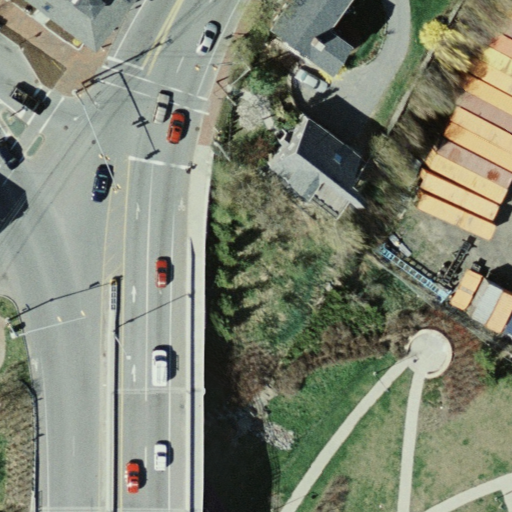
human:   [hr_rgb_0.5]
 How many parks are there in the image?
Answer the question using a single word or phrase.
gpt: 1

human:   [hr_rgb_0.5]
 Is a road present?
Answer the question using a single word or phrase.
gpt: yes

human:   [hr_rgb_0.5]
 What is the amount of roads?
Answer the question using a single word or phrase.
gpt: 13

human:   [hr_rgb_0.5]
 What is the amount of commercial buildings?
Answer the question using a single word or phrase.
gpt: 0

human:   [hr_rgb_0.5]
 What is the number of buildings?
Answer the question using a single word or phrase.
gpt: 0

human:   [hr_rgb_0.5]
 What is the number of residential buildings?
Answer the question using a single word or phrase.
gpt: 0

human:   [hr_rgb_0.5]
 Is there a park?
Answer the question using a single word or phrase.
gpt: yes

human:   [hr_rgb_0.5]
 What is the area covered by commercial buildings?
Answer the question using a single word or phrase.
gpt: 0m2

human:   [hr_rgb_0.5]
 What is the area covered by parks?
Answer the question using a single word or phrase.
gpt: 2578m2

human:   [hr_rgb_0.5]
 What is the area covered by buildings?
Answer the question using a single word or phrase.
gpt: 0m2

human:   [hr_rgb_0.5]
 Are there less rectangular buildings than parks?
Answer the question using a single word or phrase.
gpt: yes

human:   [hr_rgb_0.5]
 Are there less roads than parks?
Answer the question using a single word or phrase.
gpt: no

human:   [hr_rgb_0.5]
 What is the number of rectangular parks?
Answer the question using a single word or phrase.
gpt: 1

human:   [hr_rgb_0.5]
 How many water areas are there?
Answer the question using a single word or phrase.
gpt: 0

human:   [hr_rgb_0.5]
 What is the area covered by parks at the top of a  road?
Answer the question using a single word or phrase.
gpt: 0m2

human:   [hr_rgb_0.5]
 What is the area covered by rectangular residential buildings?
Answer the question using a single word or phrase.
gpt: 0m2

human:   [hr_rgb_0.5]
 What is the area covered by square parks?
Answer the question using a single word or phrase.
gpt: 0m2

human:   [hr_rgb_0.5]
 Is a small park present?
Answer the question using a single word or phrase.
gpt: no

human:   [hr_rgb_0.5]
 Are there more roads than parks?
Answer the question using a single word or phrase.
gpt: yes

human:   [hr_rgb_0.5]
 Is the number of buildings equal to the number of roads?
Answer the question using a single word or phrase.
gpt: no

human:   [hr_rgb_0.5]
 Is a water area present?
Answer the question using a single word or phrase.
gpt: no

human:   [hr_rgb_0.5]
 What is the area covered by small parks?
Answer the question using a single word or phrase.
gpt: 0m2

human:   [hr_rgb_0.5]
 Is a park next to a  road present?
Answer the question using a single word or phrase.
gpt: yes

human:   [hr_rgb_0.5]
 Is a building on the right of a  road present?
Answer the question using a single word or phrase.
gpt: no

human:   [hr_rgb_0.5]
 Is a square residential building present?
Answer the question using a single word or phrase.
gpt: no

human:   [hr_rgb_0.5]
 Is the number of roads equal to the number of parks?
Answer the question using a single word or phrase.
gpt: no

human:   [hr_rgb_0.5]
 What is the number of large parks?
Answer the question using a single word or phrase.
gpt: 1

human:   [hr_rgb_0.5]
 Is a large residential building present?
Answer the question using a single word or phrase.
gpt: no

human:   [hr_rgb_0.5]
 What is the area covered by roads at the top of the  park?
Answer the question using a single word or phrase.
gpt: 0m2

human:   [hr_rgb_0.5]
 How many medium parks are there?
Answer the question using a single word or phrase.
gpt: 0

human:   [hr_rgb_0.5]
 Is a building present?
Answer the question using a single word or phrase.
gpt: no

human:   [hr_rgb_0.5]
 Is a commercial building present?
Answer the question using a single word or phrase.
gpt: no

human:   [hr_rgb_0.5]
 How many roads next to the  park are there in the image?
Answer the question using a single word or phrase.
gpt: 13

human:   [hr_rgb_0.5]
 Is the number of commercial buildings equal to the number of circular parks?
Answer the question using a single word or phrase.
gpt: yes

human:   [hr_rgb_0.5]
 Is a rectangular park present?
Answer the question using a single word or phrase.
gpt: yes

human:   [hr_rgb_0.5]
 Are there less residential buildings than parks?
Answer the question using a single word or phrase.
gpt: yes

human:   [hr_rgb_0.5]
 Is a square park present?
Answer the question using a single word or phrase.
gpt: no

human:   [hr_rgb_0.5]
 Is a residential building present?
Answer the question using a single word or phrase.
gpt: no

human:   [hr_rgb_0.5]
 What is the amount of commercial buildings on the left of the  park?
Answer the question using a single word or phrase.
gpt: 0

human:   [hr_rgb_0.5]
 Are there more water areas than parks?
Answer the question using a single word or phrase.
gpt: no

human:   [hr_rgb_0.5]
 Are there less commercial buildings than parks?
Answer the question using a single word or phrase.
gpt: yes

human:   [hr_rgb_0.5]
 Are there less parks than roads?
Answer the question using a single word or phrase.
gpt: yes

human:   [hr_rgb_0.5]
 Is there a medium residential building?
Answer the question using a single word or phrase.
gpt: no

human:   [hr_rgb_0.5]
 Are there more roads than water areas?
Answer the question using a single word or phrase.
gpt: yes

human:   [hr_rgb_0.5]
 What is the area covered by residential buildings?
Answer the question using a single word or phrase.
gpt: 0m2

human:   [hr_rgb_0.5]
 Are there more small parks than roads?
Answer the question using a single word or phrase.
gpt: no

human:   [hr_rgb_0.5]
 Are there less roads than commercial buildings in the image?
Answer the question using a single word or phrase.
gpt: no

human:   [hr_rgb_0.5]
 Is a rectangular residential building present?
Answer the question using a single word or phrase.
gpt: no

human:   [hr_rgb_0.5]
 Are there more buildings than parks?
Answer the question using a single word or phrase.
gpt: no

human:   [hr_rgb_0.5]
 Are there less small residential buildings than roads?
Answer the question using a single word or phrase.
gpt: yes

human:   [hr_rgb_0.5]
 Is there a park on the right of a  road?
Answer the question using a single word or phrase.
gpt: no

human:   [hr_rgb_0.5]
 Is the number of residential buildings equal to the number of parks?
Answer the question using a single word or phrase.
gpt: no

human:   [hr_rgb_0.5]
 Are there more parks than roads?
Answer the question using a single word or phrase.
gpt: no

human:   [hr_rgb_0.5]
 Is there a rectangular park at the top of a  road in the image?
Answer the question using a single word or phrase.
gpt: no

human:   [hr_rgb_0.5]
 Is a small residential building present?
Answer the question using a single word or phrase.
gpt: no

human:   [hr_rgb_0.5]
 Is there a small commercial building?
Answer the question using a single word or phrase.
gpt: no

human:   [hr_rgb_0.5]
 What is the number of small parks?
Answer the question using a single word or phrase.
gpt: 0

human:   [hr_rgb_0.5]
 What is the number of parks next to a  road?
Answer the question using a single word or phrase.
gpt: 1

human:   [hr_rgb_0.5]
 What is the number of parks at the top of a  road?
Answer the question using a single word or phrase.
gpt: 0

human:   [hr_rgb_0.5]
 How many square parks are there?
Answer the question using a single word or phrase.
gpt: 0

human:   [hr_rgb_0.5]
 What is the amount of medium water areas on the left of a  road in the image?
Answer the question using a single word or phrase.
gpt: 0

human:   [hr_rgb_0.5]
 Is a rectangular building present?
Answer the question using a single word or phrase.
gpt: no

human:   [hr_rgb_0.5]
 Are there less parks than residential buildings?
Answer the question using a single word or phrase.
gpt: no

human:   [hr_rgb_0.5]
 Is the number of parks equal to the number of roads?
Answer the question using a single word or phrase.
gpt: no